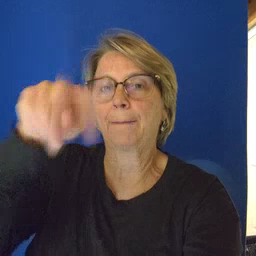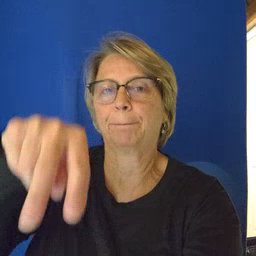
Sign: jump